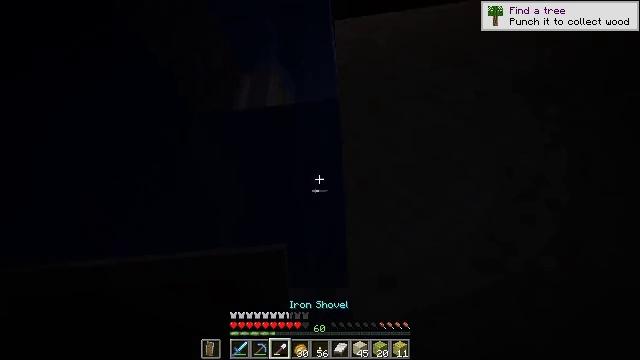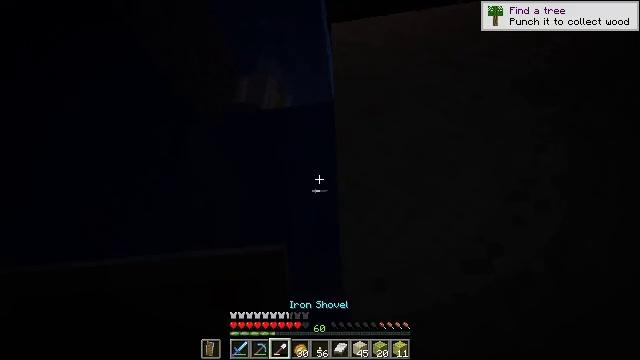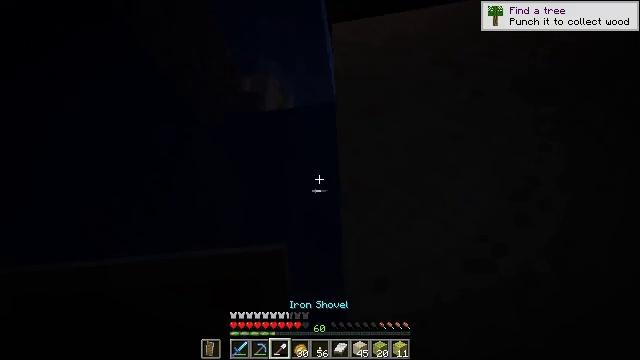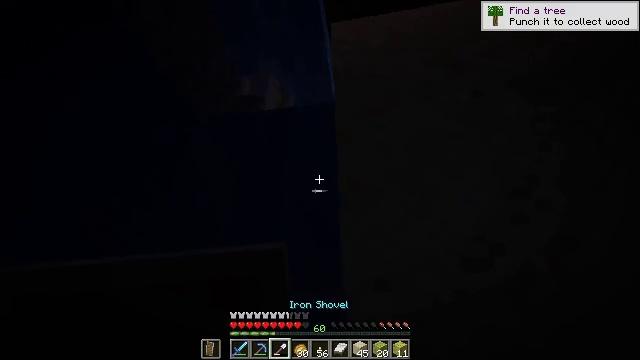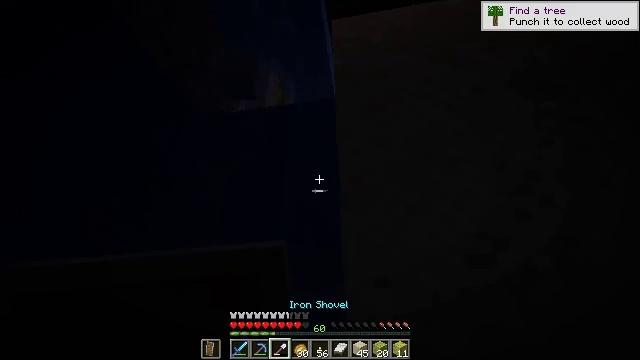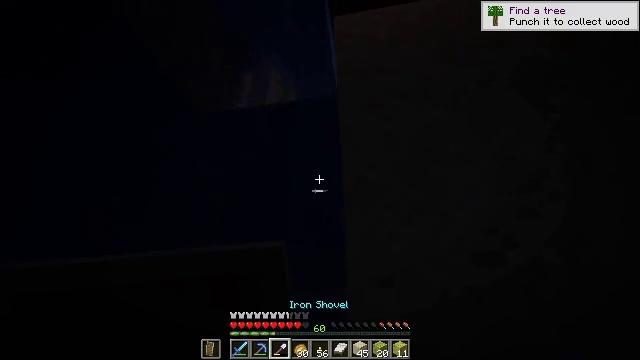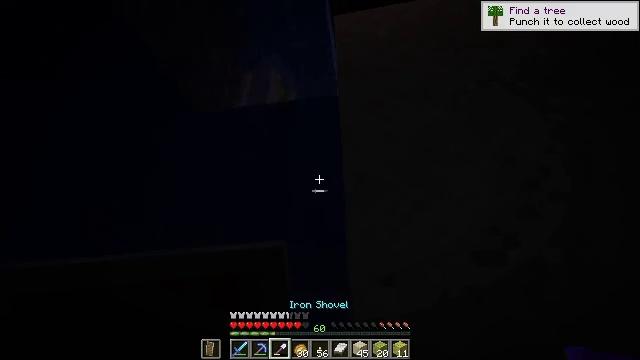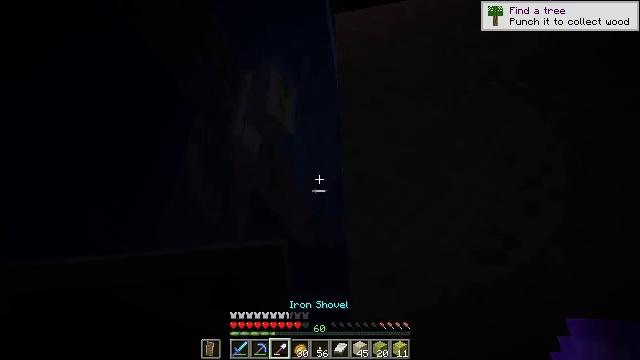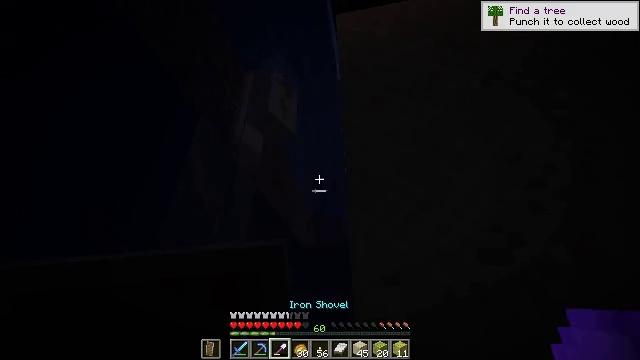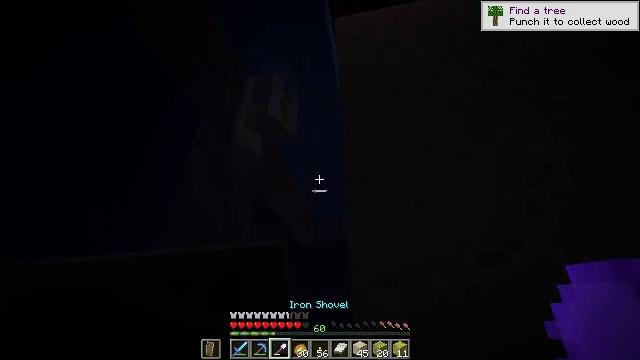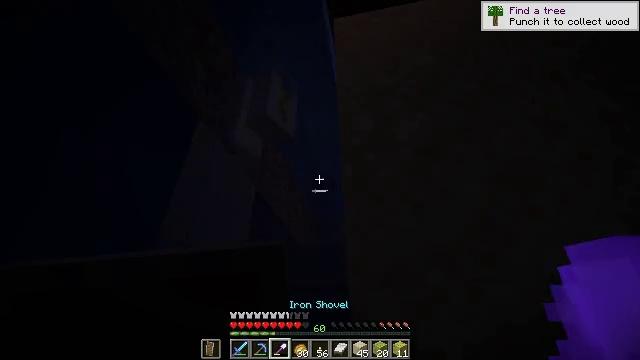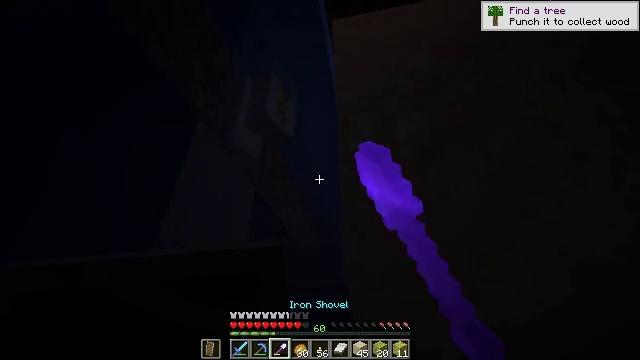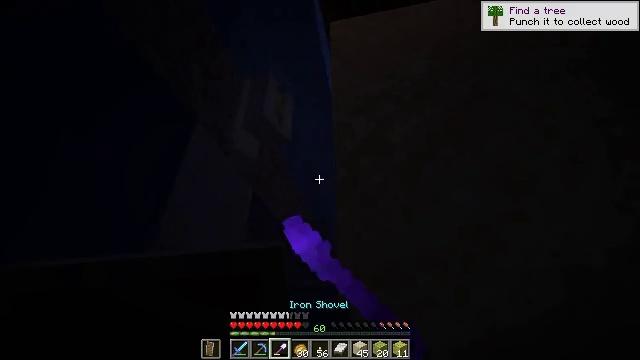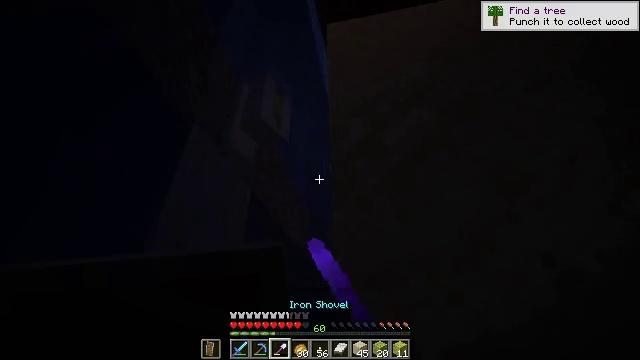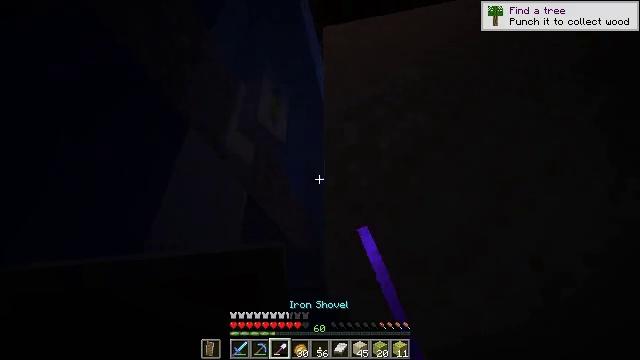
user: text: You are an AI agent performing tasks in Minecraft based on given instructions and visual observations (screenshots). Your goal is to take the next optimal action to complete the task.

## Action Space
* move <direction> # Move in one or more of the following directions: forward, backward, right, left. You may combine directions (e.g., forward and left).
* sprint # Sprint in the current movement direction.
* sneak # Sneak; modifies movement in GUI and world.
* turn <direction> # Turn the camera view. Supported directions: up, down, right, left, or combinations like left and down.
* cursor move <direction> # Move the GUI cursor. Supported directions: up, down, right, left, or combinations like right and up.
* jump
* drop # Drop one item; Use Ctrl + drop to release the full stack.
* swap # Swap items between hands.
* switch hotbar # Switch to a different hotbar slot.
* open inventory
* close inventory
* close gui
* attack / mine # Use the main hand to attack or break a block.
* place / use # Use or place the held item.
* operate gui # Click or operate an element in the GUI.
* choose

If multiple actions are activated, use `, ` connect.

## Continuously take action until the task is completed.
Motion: motion action
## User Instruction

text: Mine the farmland block.
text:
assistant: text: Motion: no_op
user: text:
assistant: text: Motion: move forward and move left, turn left
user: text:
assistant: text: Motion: move forward and move left
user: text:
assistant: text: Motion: move forward and move left
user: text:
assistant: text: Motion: move forward and move left
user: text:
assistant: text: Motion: no_op
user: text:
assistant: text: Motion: no_op
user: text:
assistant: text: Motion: no_op
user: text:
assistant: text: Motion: no_op
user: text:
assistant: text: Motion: attack / mine
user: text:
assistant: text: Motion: attack / mine
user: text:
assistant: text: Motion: attack / mine
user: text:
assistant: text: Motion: no_op
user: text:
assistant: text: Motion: no_op
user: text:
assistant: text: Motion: no_op